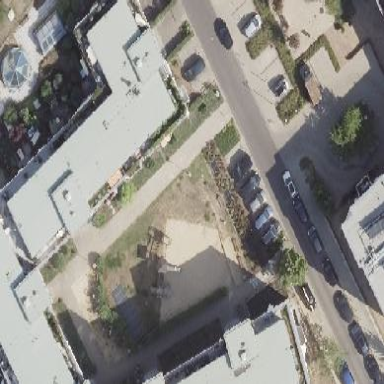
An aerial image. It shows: Playground area for leisure activities on the land.